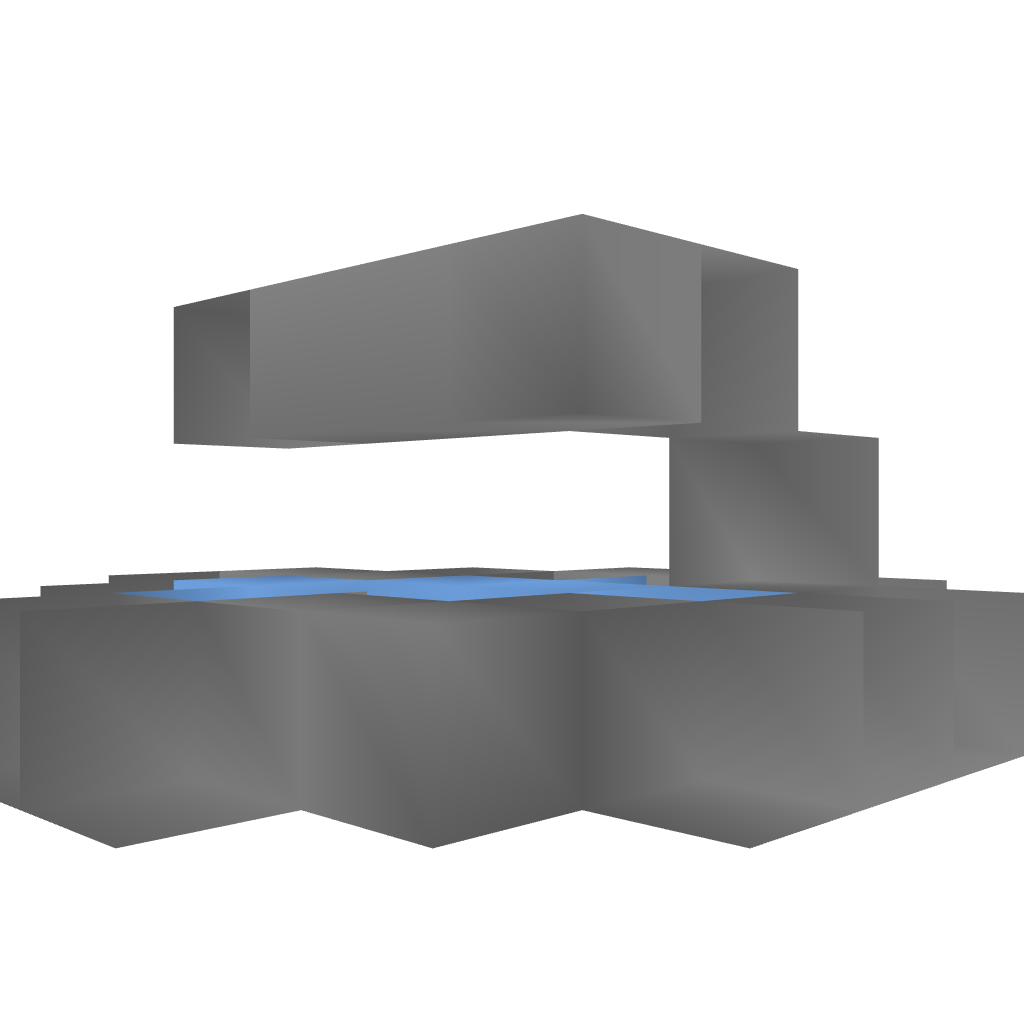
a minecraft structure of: Compact Angle Cannon bad low quality